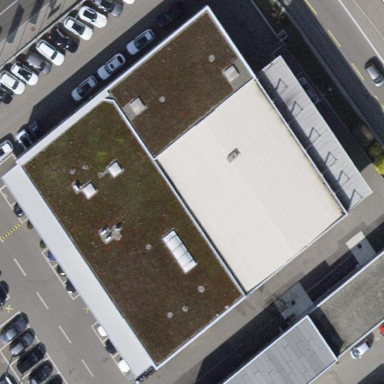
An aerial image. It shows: Car shop building.